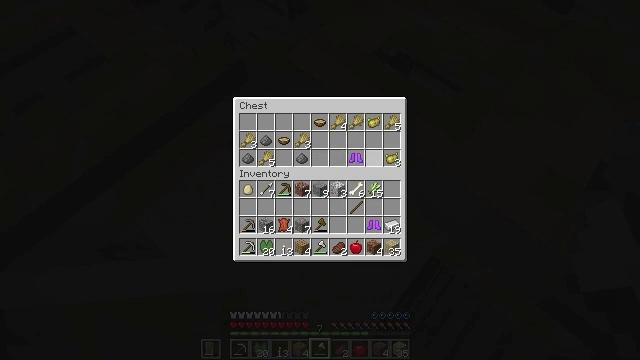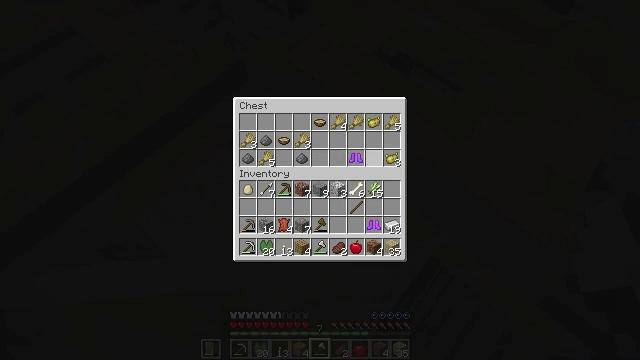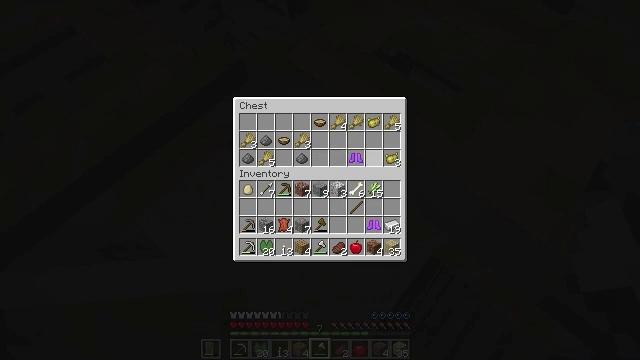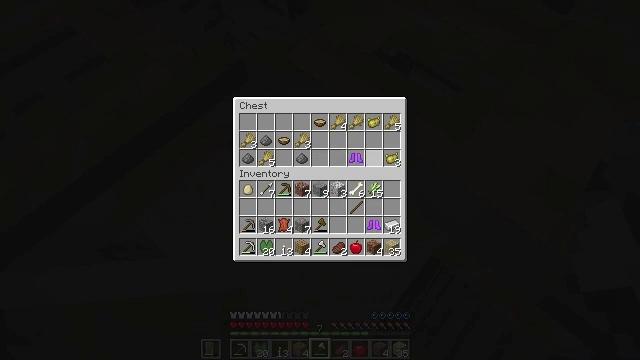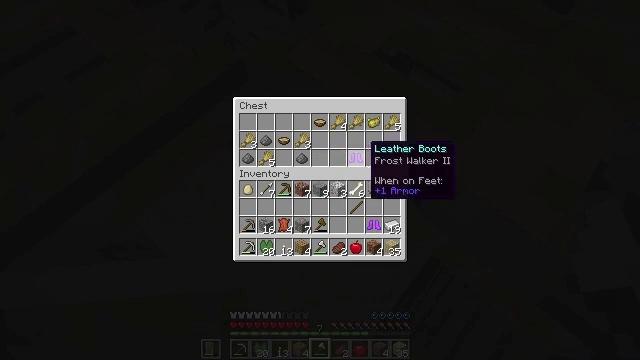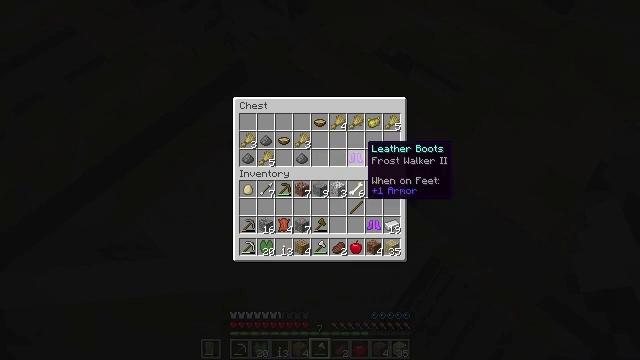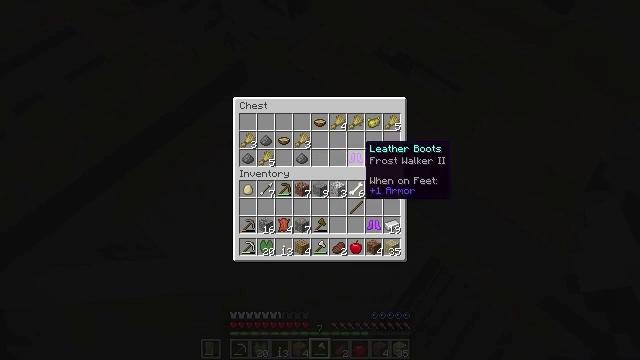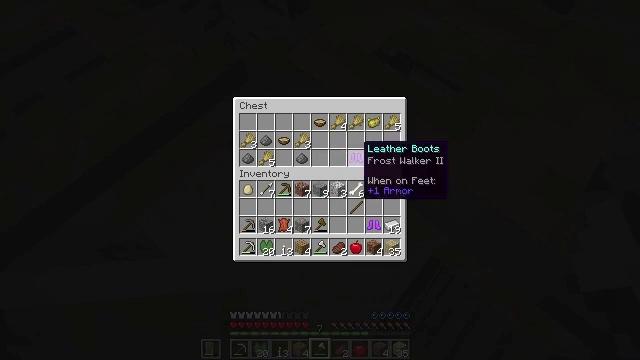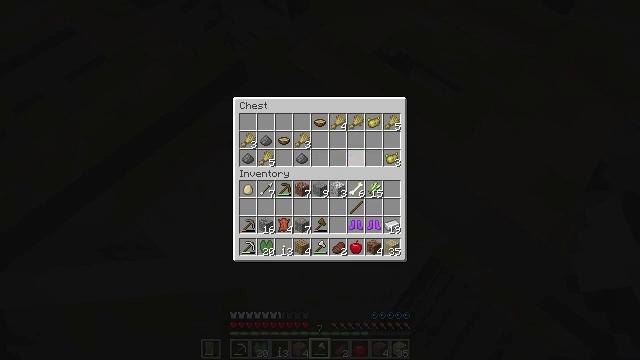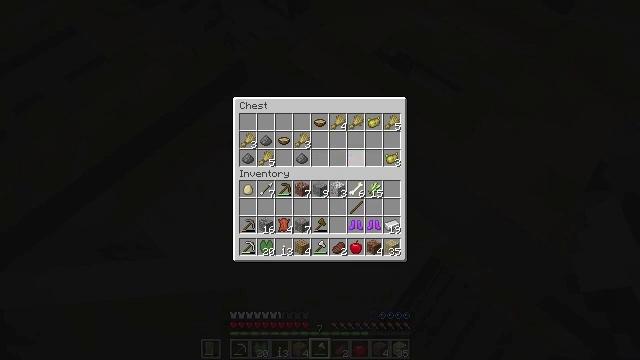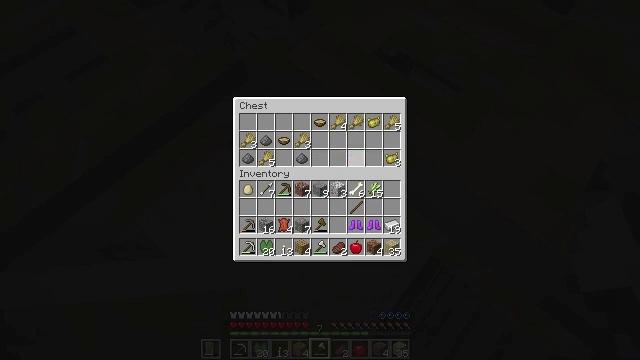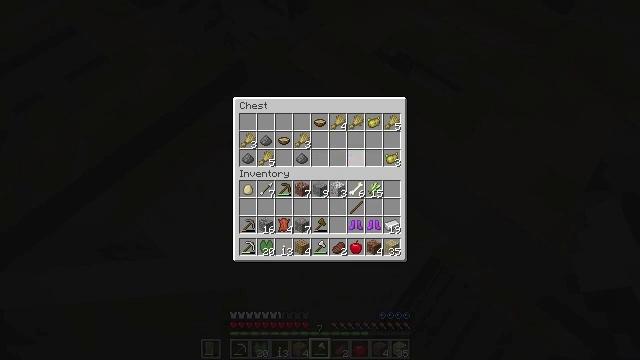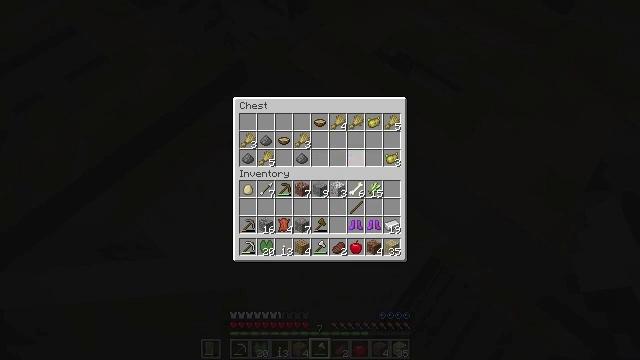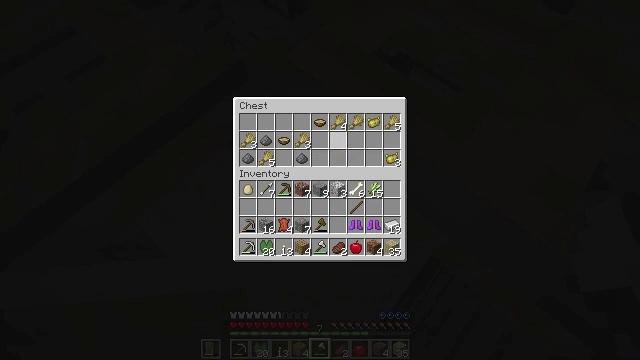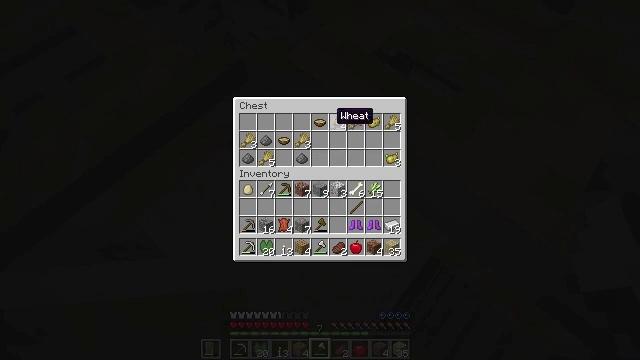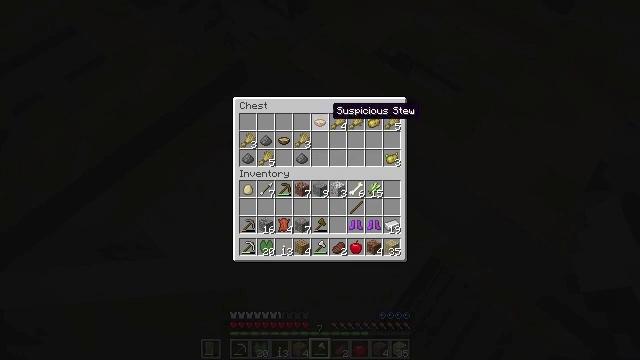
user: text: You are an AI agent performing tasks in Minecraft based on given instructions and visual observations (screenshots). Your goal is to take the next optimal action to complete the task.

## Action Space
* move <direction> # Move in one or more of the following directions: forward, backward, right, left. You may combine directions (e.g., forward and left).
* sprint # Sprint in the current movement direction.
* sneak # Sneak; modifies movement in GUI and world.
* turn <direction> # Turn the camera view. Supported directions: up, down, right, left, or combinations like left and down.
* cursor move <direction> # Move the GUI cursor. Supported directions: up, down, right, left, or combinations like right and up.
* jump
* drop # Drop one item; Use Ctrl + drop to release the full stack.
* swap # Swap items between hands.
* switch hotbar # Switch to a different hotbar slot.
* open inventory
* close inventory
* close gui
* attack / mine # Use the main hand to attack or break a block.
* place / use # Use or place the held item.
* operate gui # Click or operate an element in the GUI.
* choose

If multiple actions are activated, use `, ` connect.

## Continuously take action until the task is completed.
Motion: motion action
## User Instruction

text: Pick up the birch slab after breaking it.
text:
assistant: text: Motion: sneak
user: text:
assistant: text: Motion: sneak
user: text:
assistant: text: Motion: sneak
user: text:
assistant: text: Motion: sneak
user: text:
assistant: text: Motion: sneak
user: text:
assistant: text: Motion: sneak
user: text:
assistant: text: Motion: sneak
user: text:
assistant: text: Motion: sneak, operate gui
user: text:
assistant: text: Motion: sneak, operate gui
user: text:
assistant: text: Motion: sneak
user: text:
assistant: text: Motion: sneak
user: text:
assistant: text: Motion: sneak
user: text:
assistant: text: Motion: sneak, cursor move left and up
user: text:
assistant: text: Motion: sneak, cursor move left and up
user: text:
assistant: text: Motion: sneak
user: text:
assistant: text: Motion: sneak
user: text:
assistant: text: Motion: sneak
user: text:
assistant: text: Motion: sneak, operate gui
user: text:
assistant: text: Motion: sneak, operate gui
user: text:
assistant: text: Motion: sneak
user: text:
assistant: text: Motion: sneak
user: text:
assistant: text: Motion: sneak
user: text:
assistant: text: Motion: sneak
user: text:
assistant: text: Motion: sneak, operate gui
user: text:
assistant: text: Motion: sneak, operate gui
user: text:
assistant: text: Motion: sneak, operate gui
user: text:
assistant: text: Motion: sneak
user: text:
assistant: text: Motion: sneak
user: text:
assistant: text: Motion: sneak
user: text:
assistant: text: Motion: sneak